Question: So I'm trying to (what I think would be simply) draw the outline of a number of 2D shapes using OpenGL. It all seems to work until I try to change the line thickness of the outline using 'glLineWidth(w);' My first issue is that w = 10 or w = 3000 (or any larger number) shows the same line thickness, but something smaller like w=3 produces a thinner line.
I figure this has something to do with it. My Max seems to be 7 can I increase that or something? I just want to draw a thick line!!
'''
float lineWidth[2];
glGetFloatv(GL_LINE_WIDTH_RANGE, lineWidth);
std::cout<<"min: "<< lineWidth[0]<<" max: "<<lineWidth[1]<<"------
";
'''
My second issues is that the points at which my lines meet don't seem to line up or something, which makes it look like litte bits are missing in all my shapes (rectangle, circle, triangle). This is behaviour has been mention here <URL> but I couldn't seem to fix it from what the post says.
This is the code I'm using to draw a rectangle:
'''
glLineWidth(20);
glBegin(GL_LINE_LOOP);
glVertex2f(x1, y1);//1
glVertex2f(a1, a2);//2
glVertex2f(x2, y2);//3
glVertex2f(b1, b2);//4
glEnd();
'''
From the post mentioned above this is the code I'm using for a circle:
'''
glEnable(GL_LINE_SMOOTH);
glLineWidth(10);
glBegin(GL_LINE_STRIP);
for (int i=0; i < (360/10*100/10); i++) {
float degInRad = i*DEG2RAD;
glVertex2f(x1+cos(degInRad)*r,y1+sin(degInRad)*r); }
glEnd();
'''
The "bits missing" looks something like this:

I've also had a look at this post <URL> but following the leads from there didn't really help.
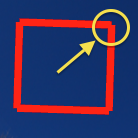
Answer: > My first issue is that w = 10 or w = 3000 (or any larger number) shows the same line thickness, but something smaller like w=3 produces a thinner line.
Check what your OpenGL implementation actually supports via 'glGet()' and 'GL_LINE_WIDTH_RANGE'. I wouldn't be surprised if it topped out at '10.0'.
> I just want to draw a think line!!
For large line-widths you'll have to <URL> using triangles/quads.
> The "bits missing" looks something like this:
OpenGL doesn't specify how 'GL_LINES' with widths '> 1.0' are supposed to be joined/endcapped. <URL>.